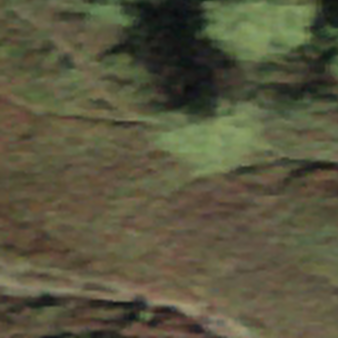
Label: other